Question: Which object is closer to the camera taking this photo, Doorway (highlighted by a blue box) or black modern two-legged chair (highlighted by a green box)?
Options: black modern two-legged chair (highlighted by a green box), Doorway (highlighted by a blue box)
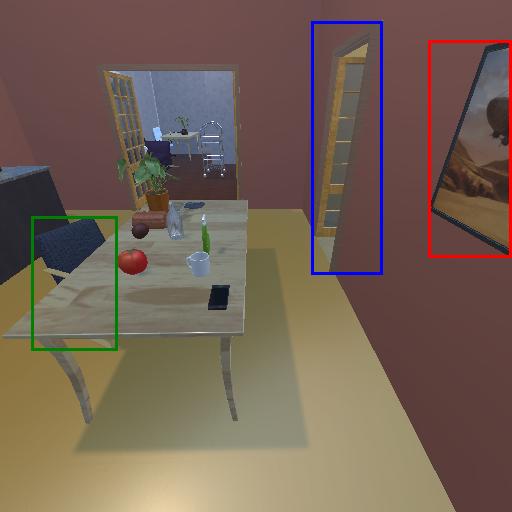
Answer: black modern two-legged chair (highlighted by a green box)